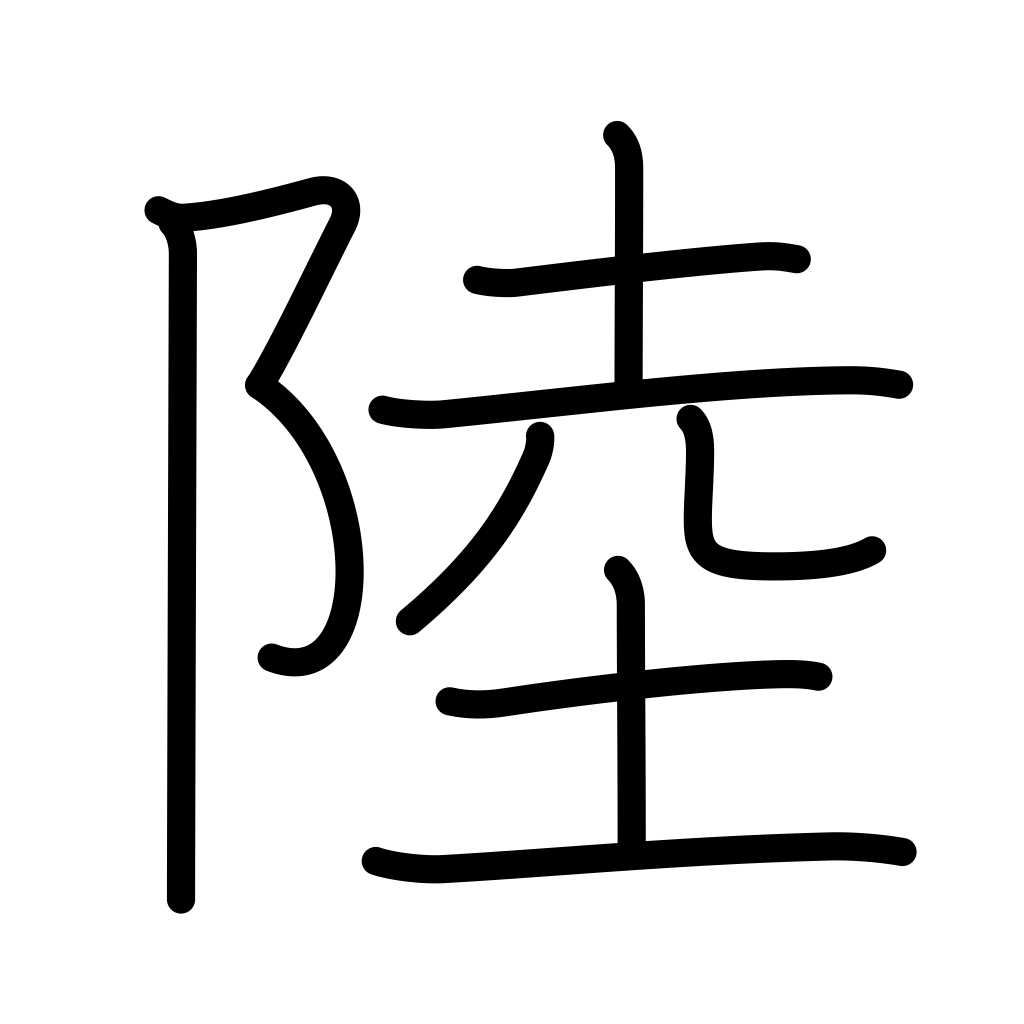
Meaning: land, six